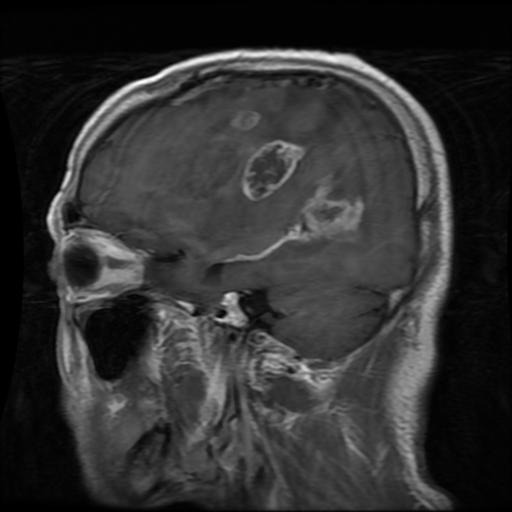
Label: glioma